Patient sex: M
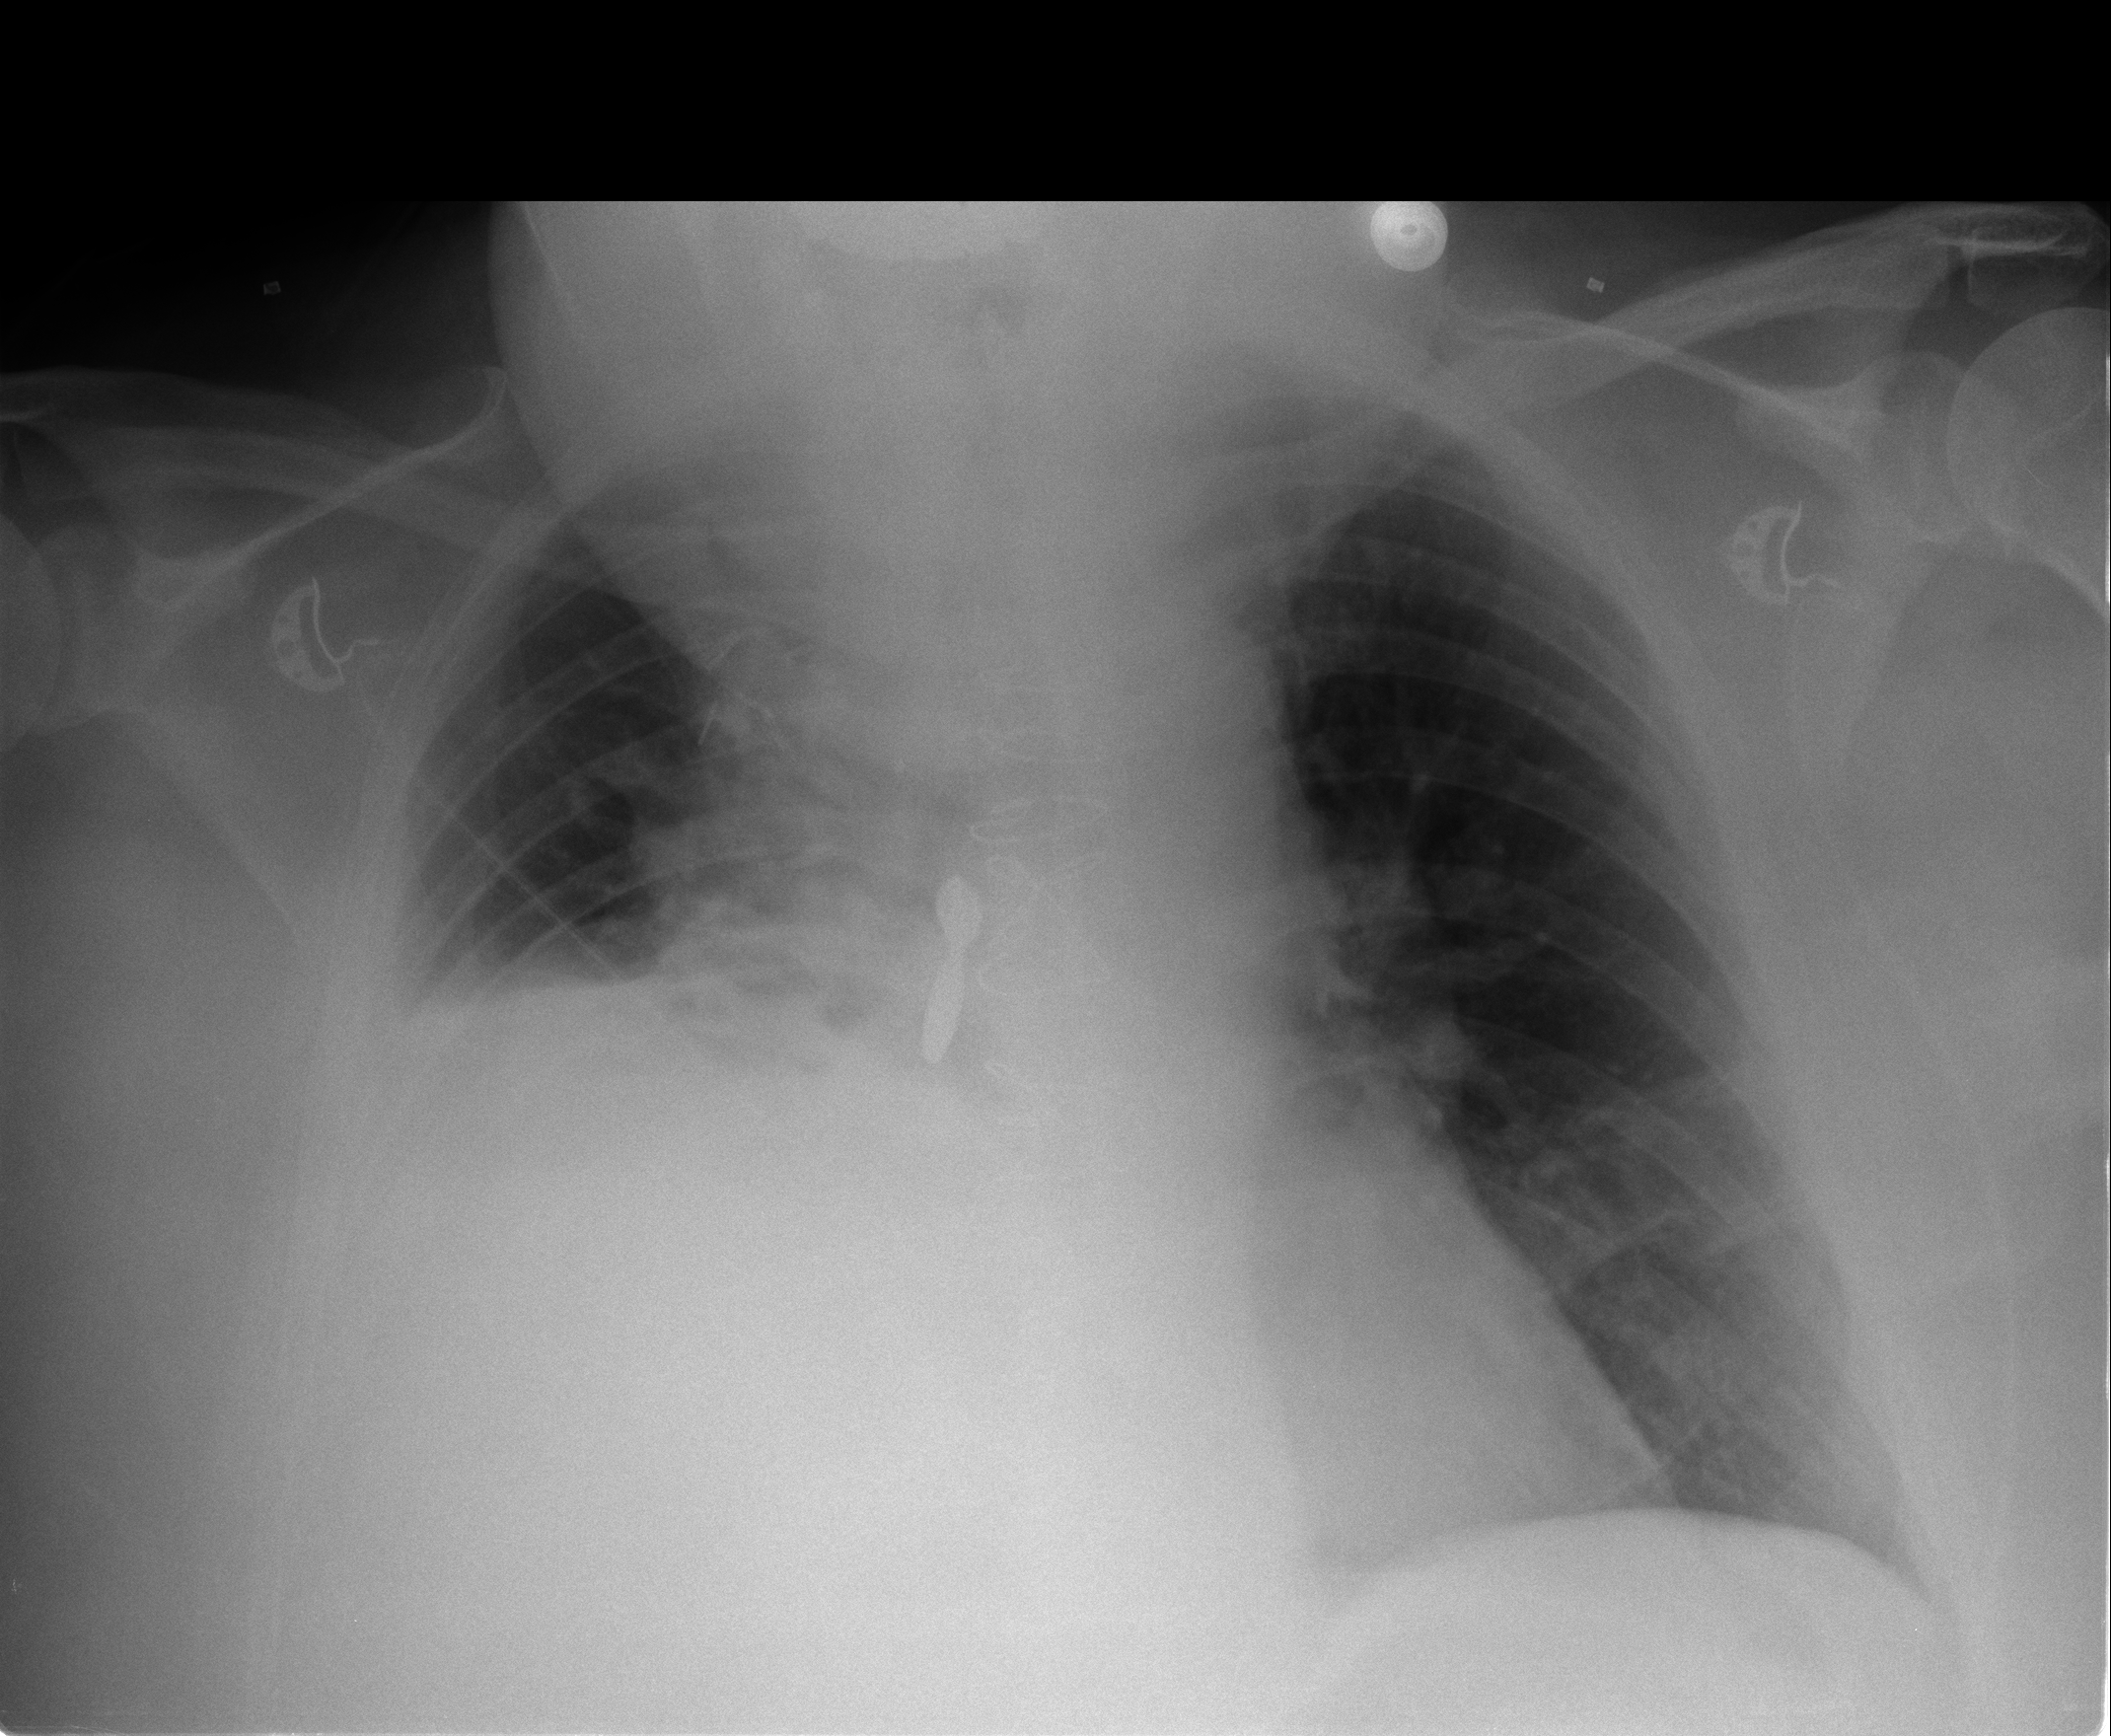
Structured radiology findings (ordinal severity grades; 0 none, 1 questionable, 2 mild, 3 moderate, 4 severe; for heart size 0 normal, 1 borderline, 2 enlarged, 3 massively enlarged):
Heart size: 0
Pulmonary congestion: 1
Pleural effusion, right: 2
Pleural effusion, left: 0
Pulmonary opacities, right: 1
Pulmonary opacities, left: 0
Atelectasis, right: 3
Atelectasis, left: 0